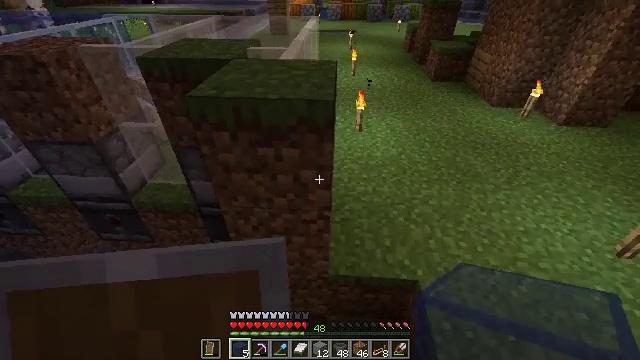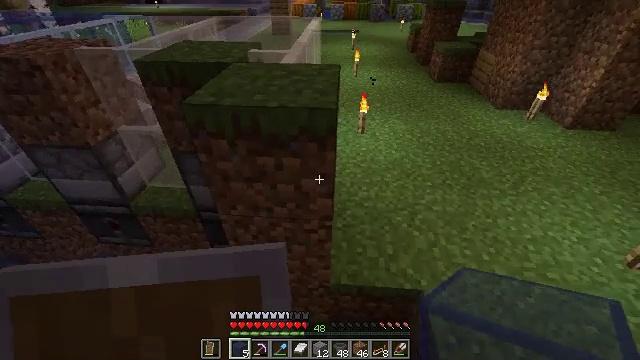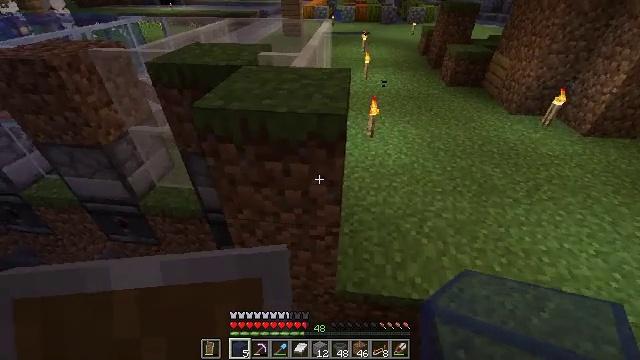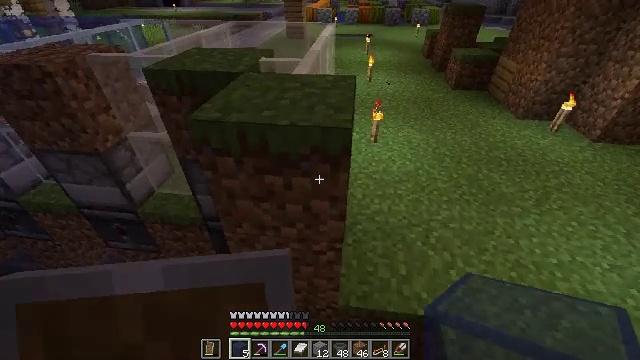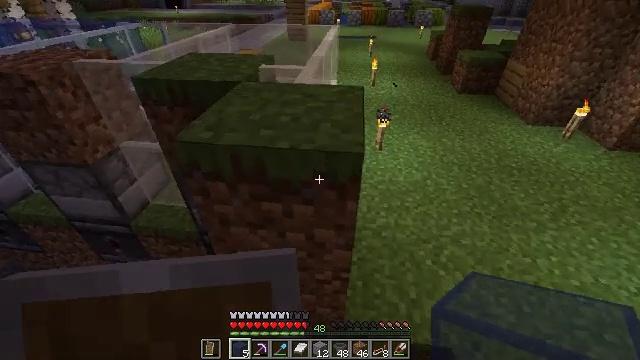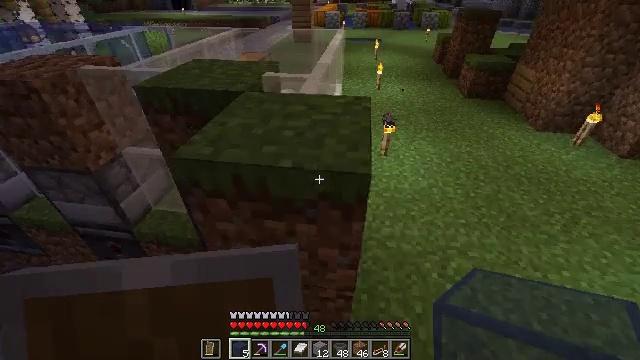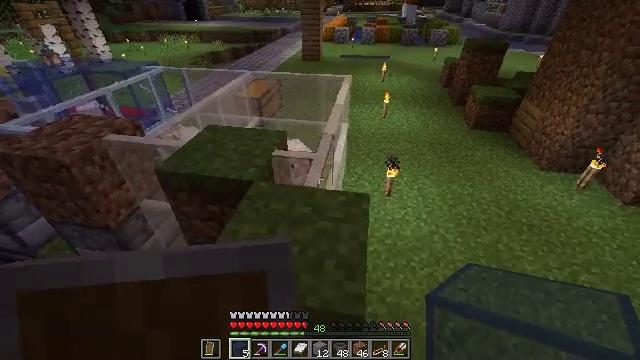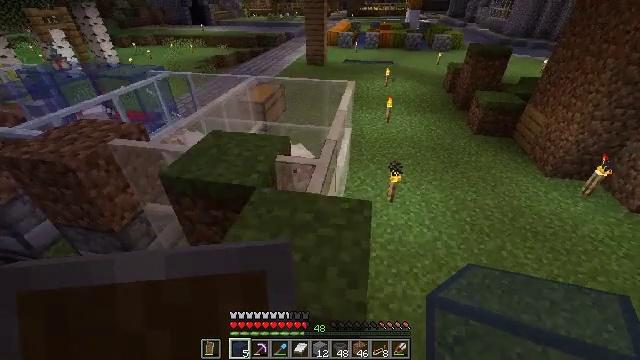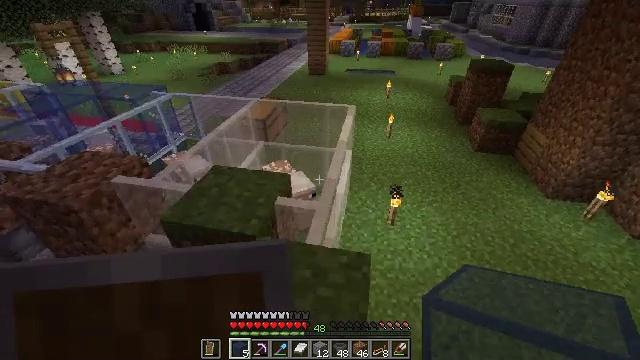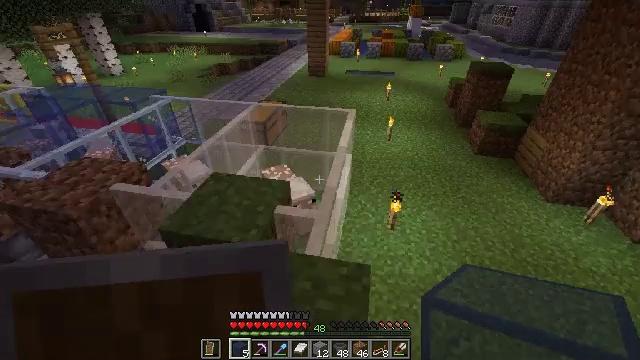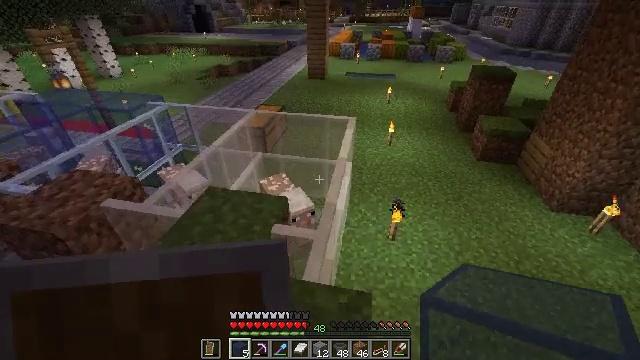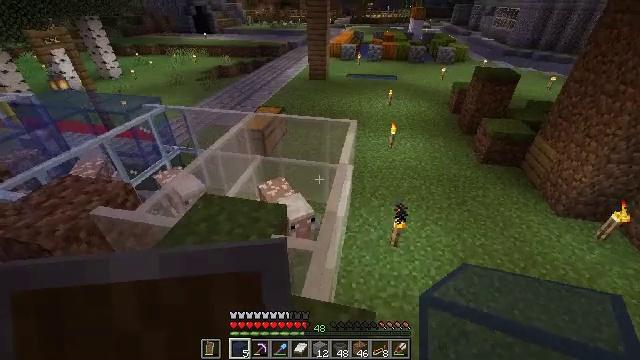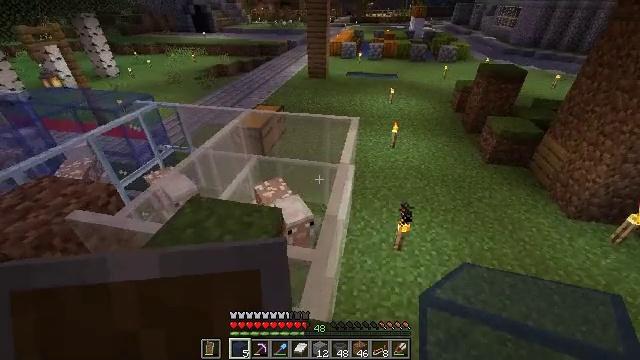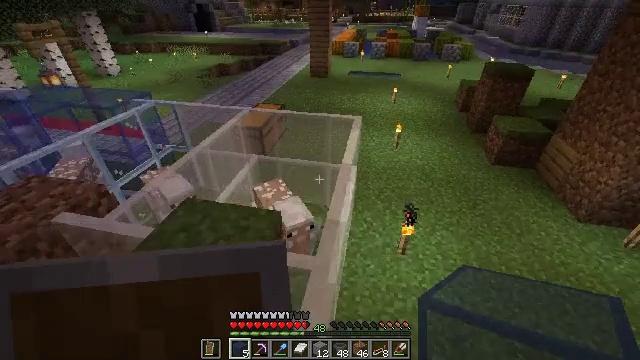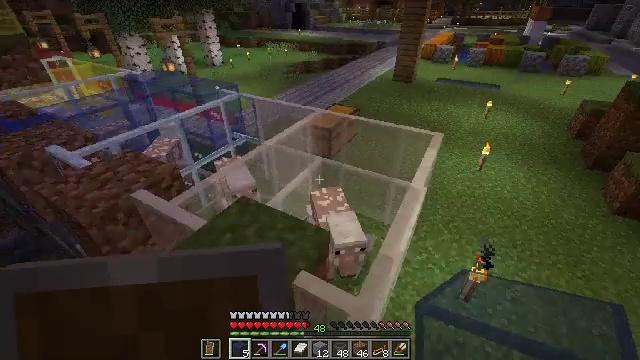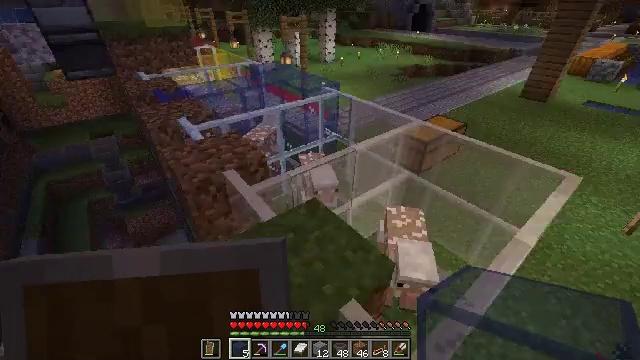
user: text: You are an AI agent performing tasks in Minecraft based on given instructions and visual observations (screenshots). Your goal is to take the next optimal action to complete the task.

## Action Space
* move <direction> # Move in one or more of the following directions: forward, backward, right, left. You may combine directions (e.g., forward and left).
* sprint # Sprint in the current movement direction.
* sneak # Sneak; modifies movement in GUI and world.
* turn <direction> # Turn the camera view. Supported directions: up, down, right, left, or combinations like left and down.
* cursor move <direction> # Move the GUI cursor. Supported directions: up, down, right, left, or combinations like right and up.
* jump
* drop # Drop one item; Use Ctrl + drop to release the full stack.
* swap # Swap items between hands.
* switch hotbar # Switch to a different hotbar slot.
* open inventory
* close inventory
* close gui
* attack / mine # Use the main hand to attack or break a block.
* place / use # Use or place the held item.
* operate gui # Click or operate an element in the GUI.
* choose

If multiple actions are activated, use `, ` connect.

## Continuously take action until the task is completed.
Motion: motion action
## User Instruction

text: Gather blue stained glass pane from a structure.
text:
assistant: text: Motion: move forward
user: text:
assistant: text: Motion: move forward, turn left
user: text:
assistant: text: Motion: move forward
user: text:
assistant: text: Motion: move forward
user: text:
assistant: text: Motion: move forward, turn left, jump
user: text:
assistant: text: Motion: move forward, turn left, jump
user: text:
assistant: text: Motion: move forward, jump
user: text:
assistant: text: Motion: move forward, jump
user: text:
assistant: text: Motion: move forward, jump
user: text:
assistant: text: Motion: move forward, jump
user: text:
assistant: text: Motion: move forward, jump
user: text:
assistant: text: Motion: move forward
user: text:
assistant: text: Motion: move forward
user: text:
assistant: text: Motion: move forward, turn left
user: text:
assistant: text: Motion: move forward, turn left
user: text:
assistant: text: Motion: turn left
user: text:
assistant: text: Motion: move forward, turn left
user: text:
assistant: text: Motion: move forward, turn left
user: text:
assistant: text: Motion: move forward, turn left
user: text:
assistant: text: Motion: move forward and move right
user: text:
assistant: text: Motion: move forward and move right, turn left
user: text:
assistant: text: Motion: move forward and move right, turn left
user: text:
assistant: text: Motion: move forward, turn left
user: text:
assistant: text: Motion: move forward, turn left and down
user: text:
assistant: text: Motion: move forward, turn left and down
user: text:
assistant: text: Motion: move forward
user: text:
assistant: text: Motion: move forward
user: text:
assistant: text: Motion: move forward
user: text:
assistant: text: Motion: move forward
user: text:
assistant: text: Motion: move forward